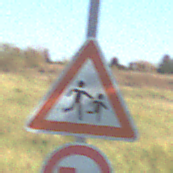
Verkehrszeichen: KinderLinks
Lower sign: UeberholverbotKraftfahrzeuge
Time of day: MorningAfternoon
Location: Outdoor (Nature)
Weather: Clear
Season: Autumn
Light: Natural